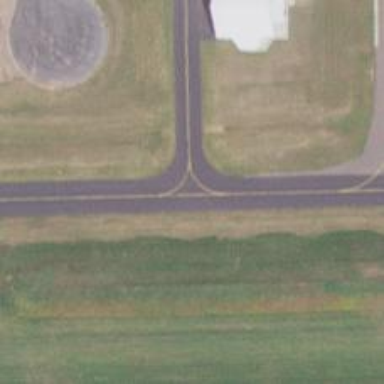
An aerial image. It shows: Image of taxiway at airport.